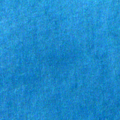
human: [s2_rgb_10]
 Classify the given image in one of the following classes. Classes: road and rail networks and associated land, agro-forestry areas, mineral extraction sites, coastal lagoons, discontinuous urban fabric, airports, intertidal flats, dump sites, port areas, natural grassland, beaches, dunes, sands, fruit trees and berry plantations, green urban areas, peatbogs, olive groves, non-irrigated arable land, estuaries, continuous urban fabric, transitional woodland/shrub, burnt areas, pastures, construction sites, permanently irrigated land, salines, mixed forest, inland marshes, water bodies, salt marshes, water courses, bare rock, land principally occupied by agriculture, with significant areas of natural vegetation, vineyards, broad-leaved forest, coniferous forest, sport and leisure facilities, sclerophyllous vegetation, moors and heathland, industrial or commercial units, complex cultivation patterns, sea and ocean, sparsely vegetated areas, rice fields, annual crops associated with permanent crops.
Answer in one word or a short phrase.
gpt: sea and ocean